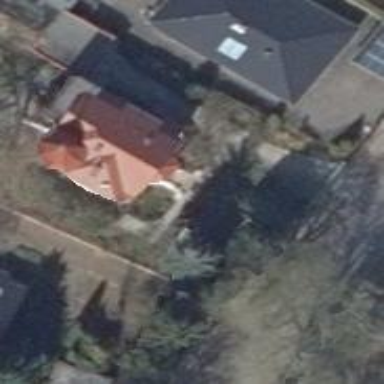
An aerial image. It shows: Detached building with gambrel roof.